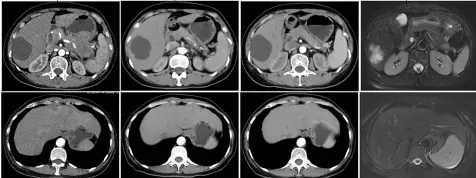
The timeline of patient's treatment history and the response of the tumor lesions. The radiographic imaging of pancreatic and metastatic liver lesions.
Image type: radiology (ct)